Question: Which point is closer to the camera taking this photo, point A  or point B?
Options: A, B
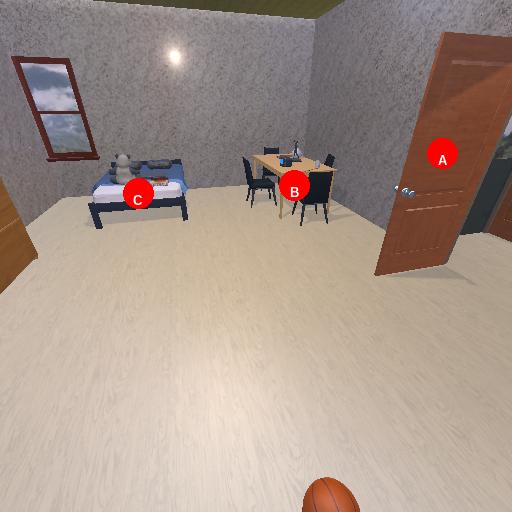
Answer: A